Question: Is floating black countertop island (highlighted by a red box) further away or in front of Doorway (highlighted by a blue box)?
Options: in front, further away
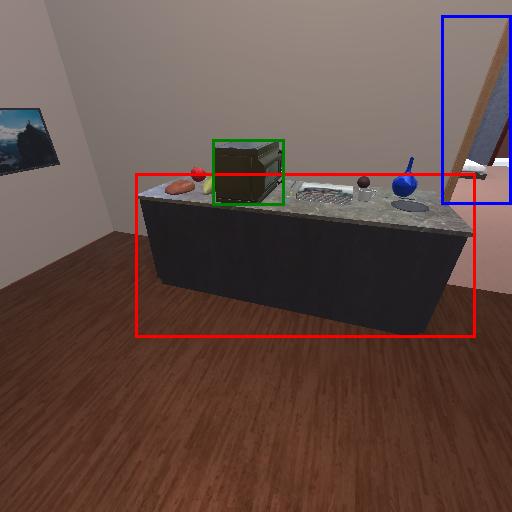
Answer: in front